Question: I have two groups of data 4ACH and 6ACH: and 4 sub-groups within:
'''
4ACH 6ACH
0.<PHONE> 0.<PHONE>
1.881133333 0.595466667
1.152166667 0.613
1.842835802 0.401030556
<PHONE> 0.170007298
-----
0.<PHONE> 0.<PHONE>
0.002466667 0.000133333
1.152166667 0.613
0.003676543 0.000462346
<PHONE> 0.170007298
----
0.000628571 0.00005
0.001266667 0.0002
1.152166667 0.613
0.001048457 0.000462346
0.30285028 0.159355735
------
0.<PHONE> 0.<PHONE>
0.001266667 0.0002
1.152166667 0.613
0.002796914 0.000777778
0.30285028 0.159355735
'''
'bar([4ach 6ach])' gives me:

How do I add distinct spacing where the red lines are? This is spot on but for r. <URL> And how can I get the second row of text? I remember seeing something about the text command.
This shows how to get the grouped labels but I can't quite work it out for this example :
<URL>
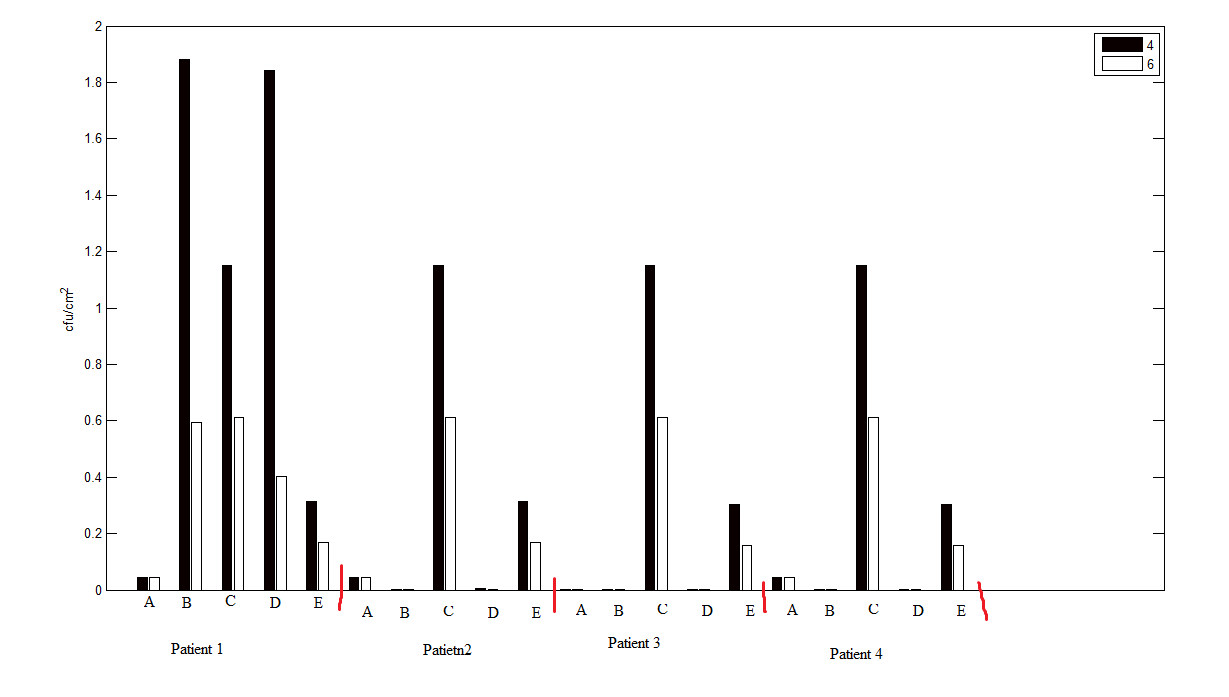
Answer: One solution is inserting in your tables zeros instead of '----'
Or try this one
'''
bar([[4ACH(1:5) 6ACH(1:5)];[0 0];[4ACH(6:10) 6ACH(6:10)];...
[0 0];[4ACH(11:15) 6ACH(11:15)]])
'''